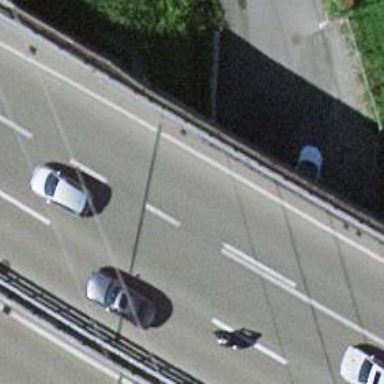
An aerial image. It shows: Asphalt bridge on motorway.